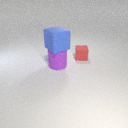
large blue rubber cube above large purple rubber cylinder